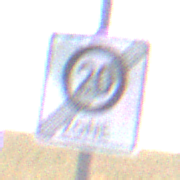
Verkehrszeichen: EndeZone20
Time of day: Midday
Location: Outdoor (Nature)
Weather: PartlyCloudy
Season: NotSpecified
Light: Natural